Question: I know there are many solutions to solve this problem.
But it's not same case as that.
This is my java code.
'''
package com.progme.sejong_bus;
import android.app.Activity;
import android.os.Bundle;
import android.widget.ArrayAdapter;
import android.widget.ListView;
public class BUSActivity extends Activity {
ListView listView;
@Override
protected void onCreate(Bundle savedInstanceState) {
super.onCreate(savedInstanceState);
setContentView(R.layout.bus);
String []data =
{"gongtonggongjisahang","101beon beoseujeongbo","102beon beoseujeongbo","103beon beoseujeongbo","104beon beoseujeongbo",
"105beon beoseujeongbo","106beon beoseujeongbo","107beon beoseujeongbo","108beon beoseujeongbo","109beon beoseujeongbo",
"110beon beoseujeongbo","111beon beoseujeongbo","112beon beoseujeongbo","113beon beoseujeongbo","114beon beoseujeongbo",
"115beon beoseujeongbo","116beon beoseujeongbo","117beon beoseujeongbo"};
listView = (ListView)findViewById(R.id.listview1);
ArrayAdapter<?> adapter = new ArrayAdapter<Object>(getApplicationContext(), android.R.layout.simple_list_item_1, data);
listView.setAdapter(adapter);
}
}
'''
and this is my XML code
'''
<?xml version="1.0" encoding="UTF-8"?>
<LinearLayout
xmlns:android="http://schemas.android.com/apk/res/android"
android:layout_width="wrap_content"
android:layout_height="wrap_content"
android:orientation="vertical"
android:background="#000000" >
<ListView
android:id="@+id/listview1"
android:layout_width="match_parent"
android:layout_height="0dp"
android:layout_gravity="top"
android:layout_weight="1"
android:cacheColorHint="#000000"
android:dividerHeight="1dp"
android:divider="#FFFFFF" >
</ListView>
</LinearLayout>
'''
I want intent to each list.. but how can i select each list?
And what code that i have to use?
I want to see my app is working like this image.

Each list is link for each page.
And I can't do this because i have no idea with code for to work like this.(?)
Anyway.. what I have to do??
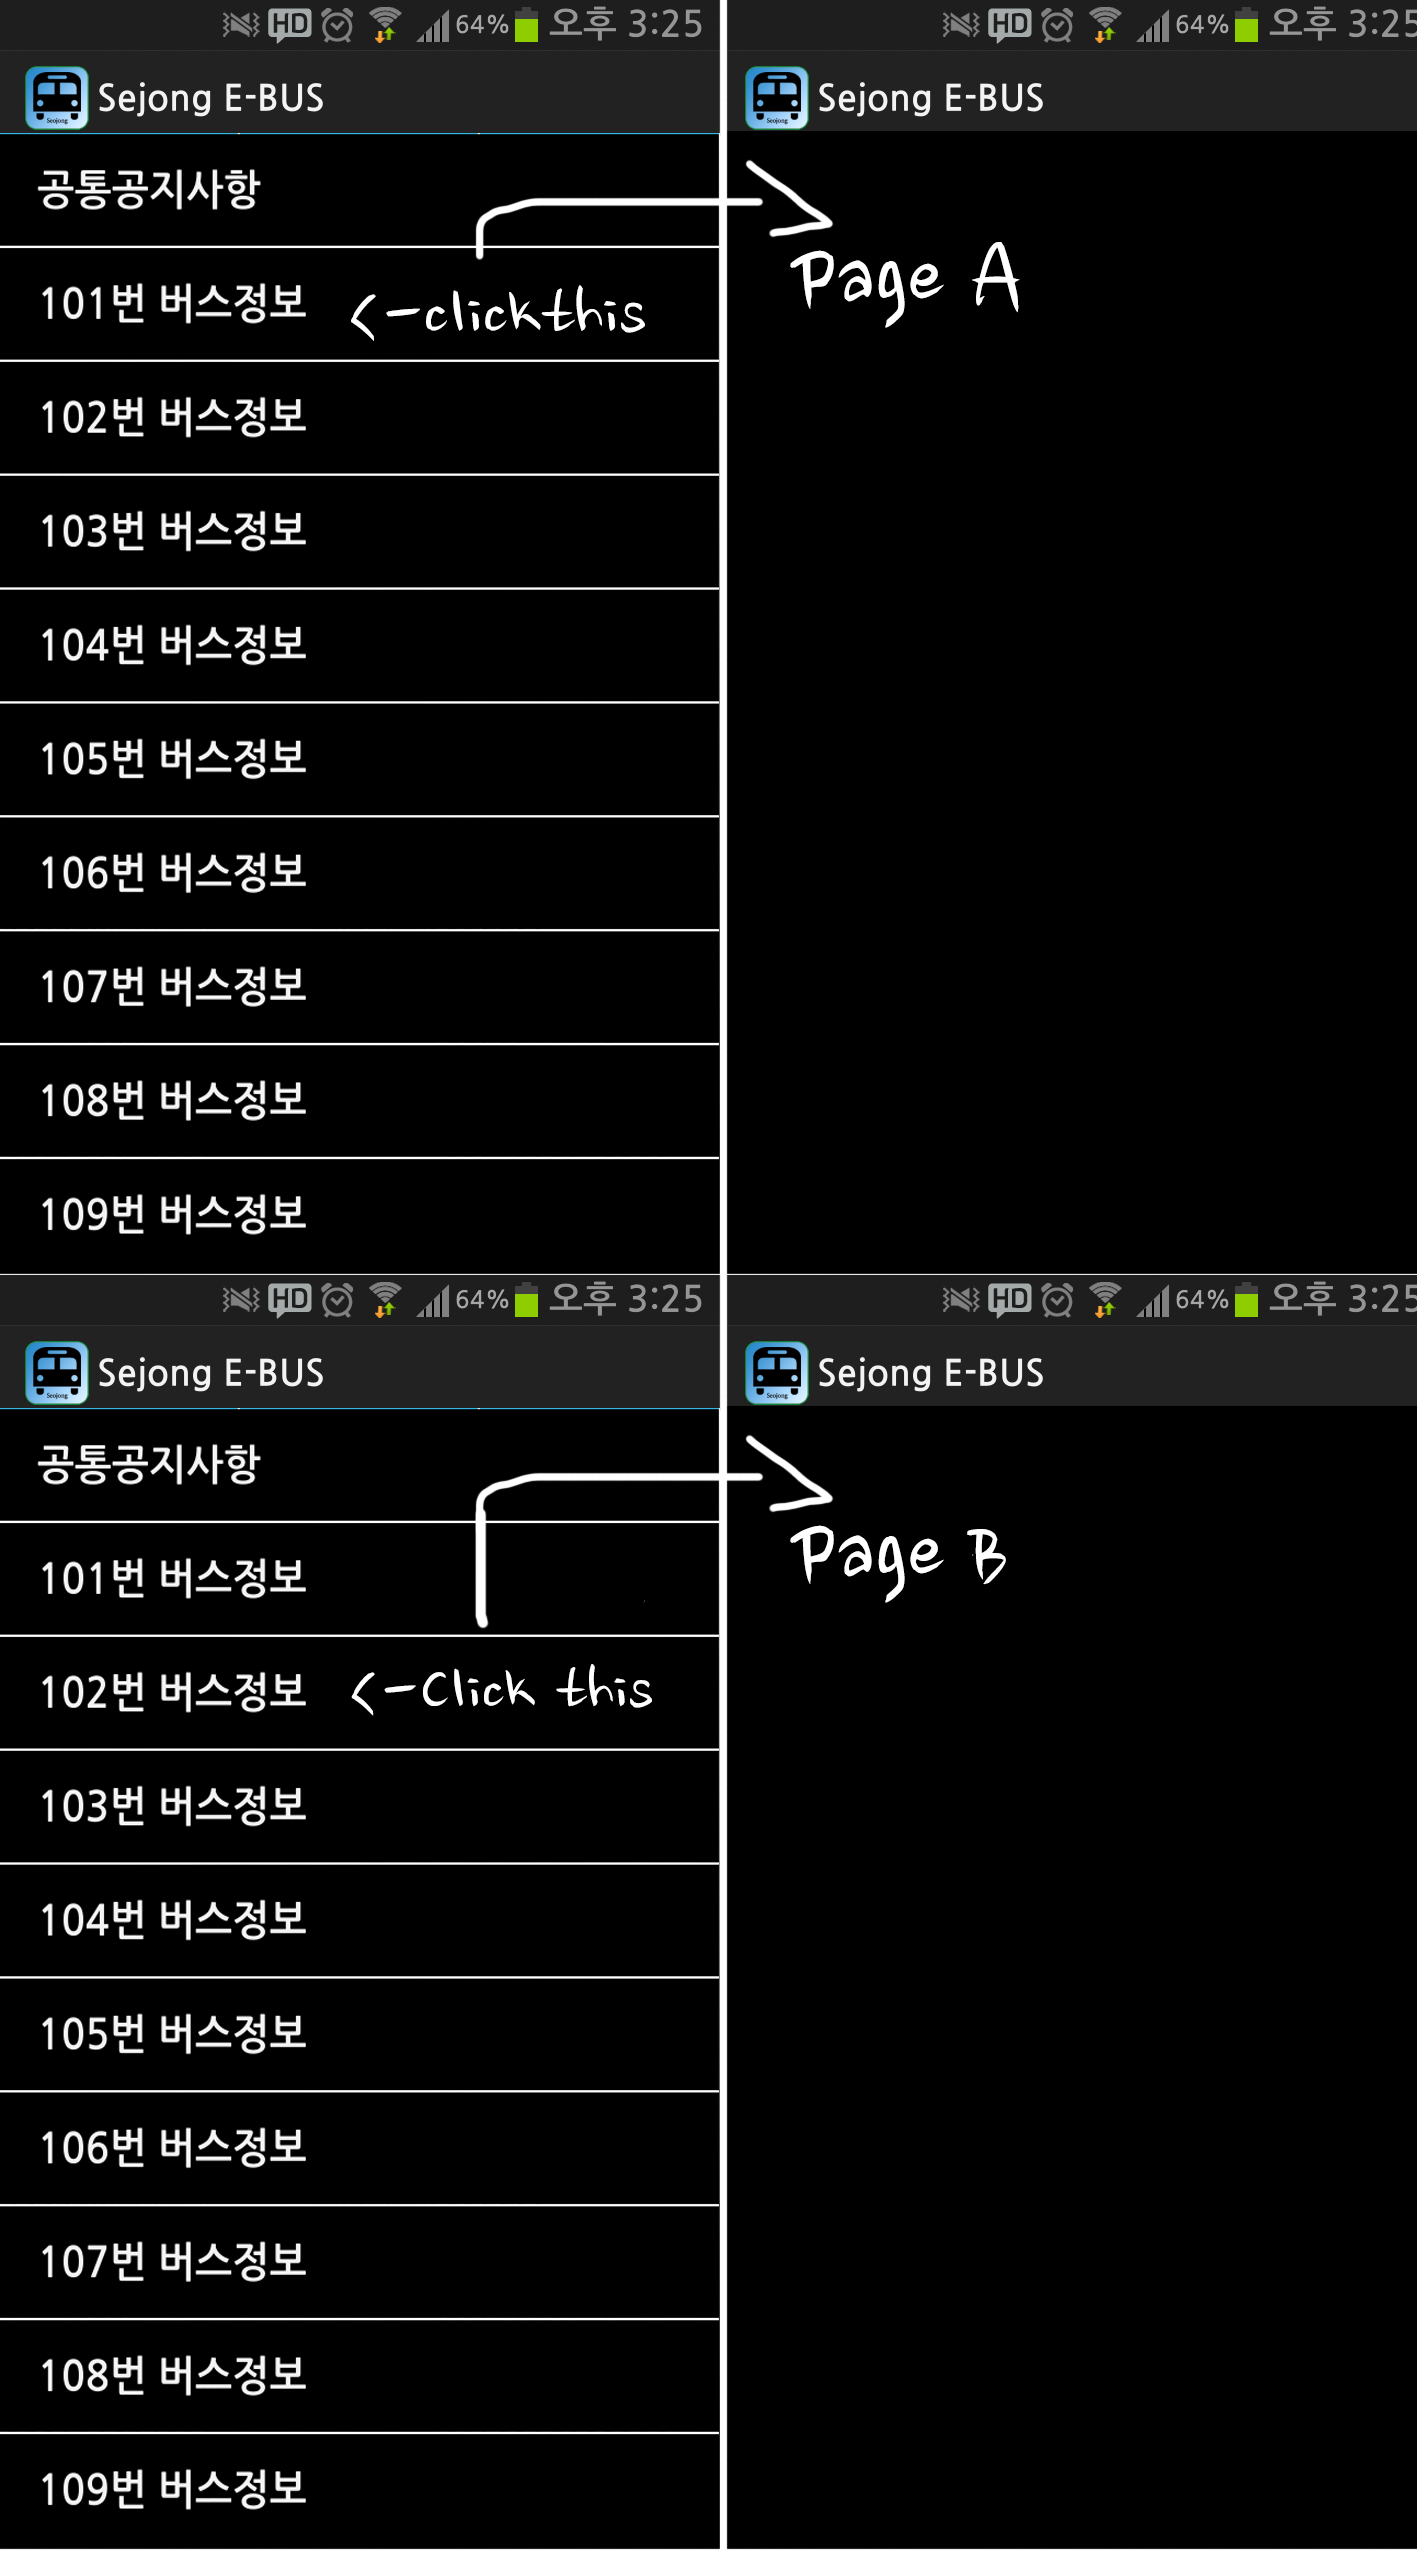
Answer: SO first you need to use an array to get the list items where your current current
string []data= in your main java code can be replaced with this
'''
// Listview Data
String[] List_items = getResources().getStringArray(R.array.List_items);
'''
create a new xml file in values and paste this code iv just called the list Lise_items
just replace the (list item) with whatever you like in your list view
'''
<?xml version="1.0" encoding="utf-8"?>
<resources>
<string-array name="List_items">
<item>list item </item>
<item>list item</item>
<item>list item</item>
<item>list item</item>
<item>list item</item>
</string-array>
</resources>
'''
by added the onclick listener
'''
/// listening to single list item on click
lv.setOnItemClickListener(new OnItemClickListener() {
public void onItemClick(AdapterView<?> parent, View view,
int position, long id) {
/// selected item
String List_items = ((TextView) view).getText().toString();
/// Launching new Activity on selecting single List Item
Intent i = new Intent(getApplicationContext(), SingleListItem.class);
/// sending data to new activity
i.putExtra("List_items", List_items);
startActivity(i);
}
});
}
'''
}
You will need to create another xml file and java file for the view on click
for example
'''
list_item_view.xml
<?xml version="1.0" encoding="utf-8"?>
<LinearLayout
xmlns:android="http://schemas.android.com/apk/res/android"
android:orientation="vertical"
android:layout_width="match_parent"
android:layout_height="match_parent">
<TextView android:id="@+id/List_item"
android:layout_width="fill_parent"
android:layout_height="wrap_content"
android:textSize="25dip"
android:textStyle="bold"
android:padding="10dip"
android:textColor="#ffffff"/>
</LinearLayout>
Listitemselected.java
package com.progme.sejong_bus;
import android.app.Activity;
import android.content.Intent;
import android.os.Bundle;
import android.widget.TextView;
public class Listitemselected extends Activity{
@Override
public void onCreate(Bundle savedInstanceState) {
super.onCreate(savedInstanceState);
this.setContentView(R.layout.list_item_view);
TextView txtList_items = (TextView) findViewById(R.id.List_items);
Intent i = getIntent();
// getting attached intent data
String List_items = i.getStringExtra("List_items");
// displaying selected List name
txtList_items.setText(List_items);
}
}
'''
You will have to create a new intent for each item that is in the list so when each item is clicked it will go to a new activity for example
'''
protected void onListItemClick(ListView l, View v, int position, long id) {
// TODO Auto-generated method stub
super.onListItemClick(l, v, position, id);
Intent a;
switch(position){
case 1:
a = new Intent("Items 1 page");
break;
case 2:
a = new Intent("items 2 page");
break;
if(null!=a)
startActivity(a);
}
'''
}